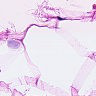
Metastatic tissue present: no